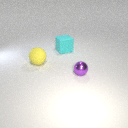
large cyan rubber cube to the left of small purple metal sphere